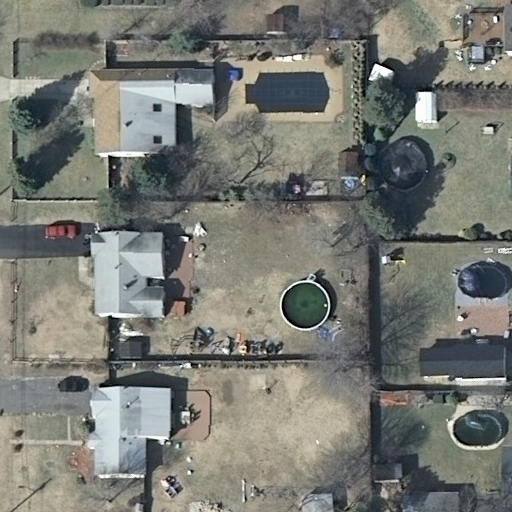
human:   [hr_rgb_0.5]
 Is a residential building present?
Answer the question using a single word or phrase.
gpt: yes

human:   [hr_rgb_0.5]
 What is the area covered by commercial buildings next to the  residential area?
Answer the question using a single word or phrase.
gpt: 0m2

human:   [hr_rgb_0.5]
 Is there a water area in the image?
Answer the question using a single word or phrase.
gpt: no

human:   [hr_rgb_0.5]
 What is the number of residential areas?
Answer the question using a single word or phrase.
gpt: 1

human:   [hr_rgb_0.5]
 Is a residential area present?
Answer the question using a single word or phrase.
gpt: yes

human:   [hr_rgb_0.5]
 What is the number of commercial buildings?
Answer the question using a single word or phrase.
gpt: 0

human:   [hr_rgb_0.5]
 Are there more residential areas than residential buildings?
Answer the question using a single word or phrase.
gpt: no

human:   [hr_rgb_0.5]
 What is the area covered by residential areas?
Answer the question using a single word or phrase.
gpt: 10599m2

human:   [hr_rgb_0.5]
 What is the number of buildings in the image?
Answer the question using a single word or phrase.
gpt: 12

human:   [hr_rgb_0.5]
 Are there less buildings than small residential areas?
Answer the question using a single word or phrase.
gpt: no

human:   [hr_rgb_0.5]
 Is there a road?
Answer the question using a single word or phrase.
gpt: no

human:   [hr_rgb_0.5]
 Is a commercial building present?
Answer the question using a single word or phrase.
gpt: no

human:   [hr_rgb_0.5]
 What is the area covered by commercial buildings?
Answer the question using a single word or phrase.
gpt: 0m2

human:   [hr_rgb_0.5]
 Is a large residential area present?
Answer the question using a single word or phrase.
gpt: yes

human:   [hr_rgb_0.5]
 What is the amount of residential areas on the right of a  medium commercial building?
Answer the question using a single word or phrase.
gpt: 0

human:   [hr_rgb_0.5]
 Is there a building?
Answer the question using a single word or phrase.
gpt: yes

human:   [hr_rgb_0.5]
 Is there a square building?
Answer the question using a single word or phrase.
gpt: no

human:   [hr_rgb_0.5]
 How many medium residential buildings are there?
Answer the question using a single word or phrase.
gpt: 5

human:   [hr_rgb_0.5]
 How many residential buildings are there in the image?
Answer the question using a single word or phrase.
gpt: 9

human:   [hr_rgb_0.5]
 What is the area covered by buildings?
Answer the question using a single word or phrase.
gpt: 1286m2

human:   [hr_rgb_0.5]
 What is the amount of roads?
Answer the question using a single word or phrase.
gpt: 0

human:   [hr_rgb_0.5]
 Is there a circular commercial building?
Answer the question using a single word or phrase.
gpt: no

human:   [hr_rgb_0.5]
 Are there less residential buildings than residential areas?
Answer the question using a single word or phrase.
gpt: no

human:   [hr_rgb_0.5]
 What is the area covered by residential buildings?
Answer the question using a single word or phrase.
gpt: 1189m2

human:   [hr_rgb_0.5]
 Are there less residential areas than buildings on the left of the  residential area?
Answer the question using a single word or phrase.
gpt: no

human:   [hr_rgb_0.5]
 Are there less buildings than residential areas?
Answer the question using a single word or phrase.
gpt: no

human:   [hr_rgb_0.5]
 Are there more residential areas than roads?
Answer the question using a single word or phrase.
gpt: yes

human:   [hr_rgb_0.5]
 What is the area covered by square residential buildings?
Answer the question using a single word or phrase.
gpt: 0m2

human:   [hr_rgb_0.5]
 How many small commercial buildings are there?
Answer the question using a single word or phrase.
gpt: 0

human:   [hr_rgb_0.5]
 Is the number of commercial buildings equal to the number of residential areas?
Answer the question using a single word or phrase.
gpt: no

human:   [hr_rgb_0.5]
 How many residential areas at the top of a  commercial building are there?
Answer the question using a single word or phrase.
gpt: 0

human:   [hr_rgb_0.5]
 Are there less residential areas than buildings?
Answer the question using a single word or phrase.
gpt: yes

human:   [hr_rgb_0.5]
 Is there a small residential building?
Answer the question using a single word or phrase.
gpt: yes

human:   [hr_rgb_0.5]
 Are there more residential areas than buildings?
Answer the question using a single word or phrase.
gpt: no

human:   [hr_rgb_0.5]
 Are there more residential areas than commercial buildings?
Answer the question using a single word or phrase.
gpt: yes

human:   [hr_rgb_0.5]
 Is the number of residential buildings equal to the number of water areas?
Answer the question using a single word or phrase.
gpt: no

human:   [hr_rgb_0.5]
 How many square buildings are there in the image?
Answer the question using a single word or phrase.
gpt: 0

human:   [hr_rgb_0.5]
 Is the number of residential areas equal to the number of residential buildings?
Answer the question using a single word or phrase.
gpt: no

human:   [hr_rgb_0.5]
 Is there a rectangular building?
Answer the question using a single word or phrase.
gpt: yes

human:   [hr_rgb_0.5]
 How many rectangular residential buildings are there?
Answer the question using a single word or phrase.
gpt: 4

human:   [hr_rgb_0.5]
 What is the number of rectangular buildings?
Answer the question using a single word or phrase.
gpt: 6

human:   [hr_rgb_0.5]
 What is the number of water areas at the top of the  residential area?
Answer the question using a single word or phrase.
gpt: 0

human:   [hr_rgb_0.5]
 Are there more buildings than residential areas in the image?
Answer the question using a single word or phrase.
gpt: yes

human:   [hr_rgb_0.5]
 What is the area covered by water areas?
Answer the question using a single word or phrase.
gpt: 0m2

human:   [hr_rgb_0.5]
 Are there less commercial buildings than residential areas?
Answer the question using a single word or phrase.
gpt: yes

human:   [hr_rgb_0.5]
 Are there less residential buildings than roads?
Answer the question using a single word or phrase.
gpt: no

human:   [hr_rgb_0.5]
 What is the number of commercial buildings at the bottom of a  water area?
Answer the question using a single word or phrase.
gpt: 0

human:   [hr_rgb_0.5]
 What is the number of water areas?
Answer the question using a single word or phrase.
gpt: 0

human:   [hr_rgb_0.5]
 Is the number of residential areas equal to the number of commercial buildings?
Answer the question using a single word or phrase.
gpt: no

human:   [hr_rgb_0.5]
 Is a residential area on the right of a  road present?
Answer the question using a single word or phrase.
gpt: no

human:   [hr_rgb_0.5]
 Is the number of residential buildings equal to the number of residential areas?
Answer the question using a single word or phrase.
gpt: no

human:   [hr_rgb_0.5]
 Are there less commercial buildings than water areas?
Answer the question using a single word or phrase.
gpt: no

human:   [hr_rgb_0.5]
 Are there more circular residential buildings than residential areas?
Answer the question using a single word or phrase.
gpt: no

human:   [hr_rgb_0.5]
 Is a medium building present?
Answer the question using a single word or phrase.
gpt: yes

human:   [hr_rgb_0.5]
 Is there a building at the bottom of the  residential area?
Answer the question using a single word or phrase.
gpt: no

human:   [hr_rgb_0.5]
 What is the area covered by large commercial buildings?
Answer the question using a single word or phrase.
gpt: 0m2

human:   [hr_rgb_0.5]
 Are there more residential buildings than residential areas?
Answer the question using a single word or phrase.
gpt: yes

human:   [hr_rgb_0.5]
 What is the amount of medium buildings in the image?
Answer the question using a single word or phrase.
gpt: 5

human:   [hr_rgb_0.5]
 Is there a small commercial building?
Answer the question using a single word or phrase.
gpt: no

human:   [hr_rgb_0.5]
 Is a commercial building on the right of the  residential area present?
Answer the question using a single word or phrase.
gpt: no

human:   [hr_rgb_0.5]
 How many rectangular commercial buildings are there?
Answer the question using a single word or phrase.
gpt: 0

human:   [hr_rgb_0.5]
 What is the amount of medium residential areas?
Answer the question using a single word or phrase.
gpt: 0

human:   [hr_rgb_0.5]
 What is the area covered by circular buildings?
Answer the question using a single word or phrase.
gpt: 0m2

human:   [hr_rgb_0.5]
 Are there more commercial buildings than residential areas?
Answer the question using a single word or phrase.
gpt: no